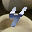
Label: 4